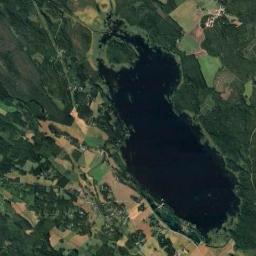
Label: lake